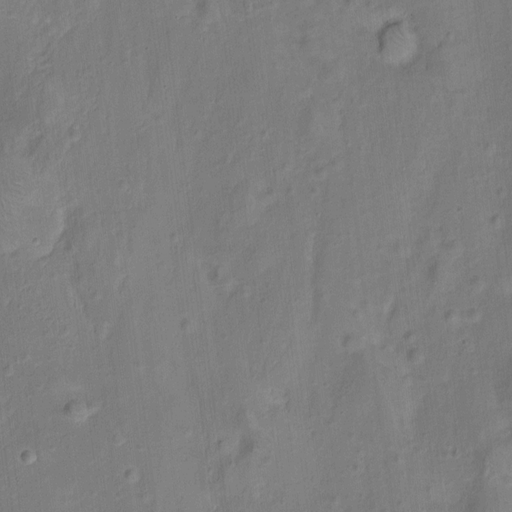
Classes present: Background